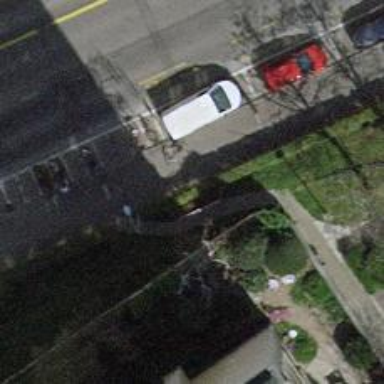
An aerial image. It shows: Telephone amenity.